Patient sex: M
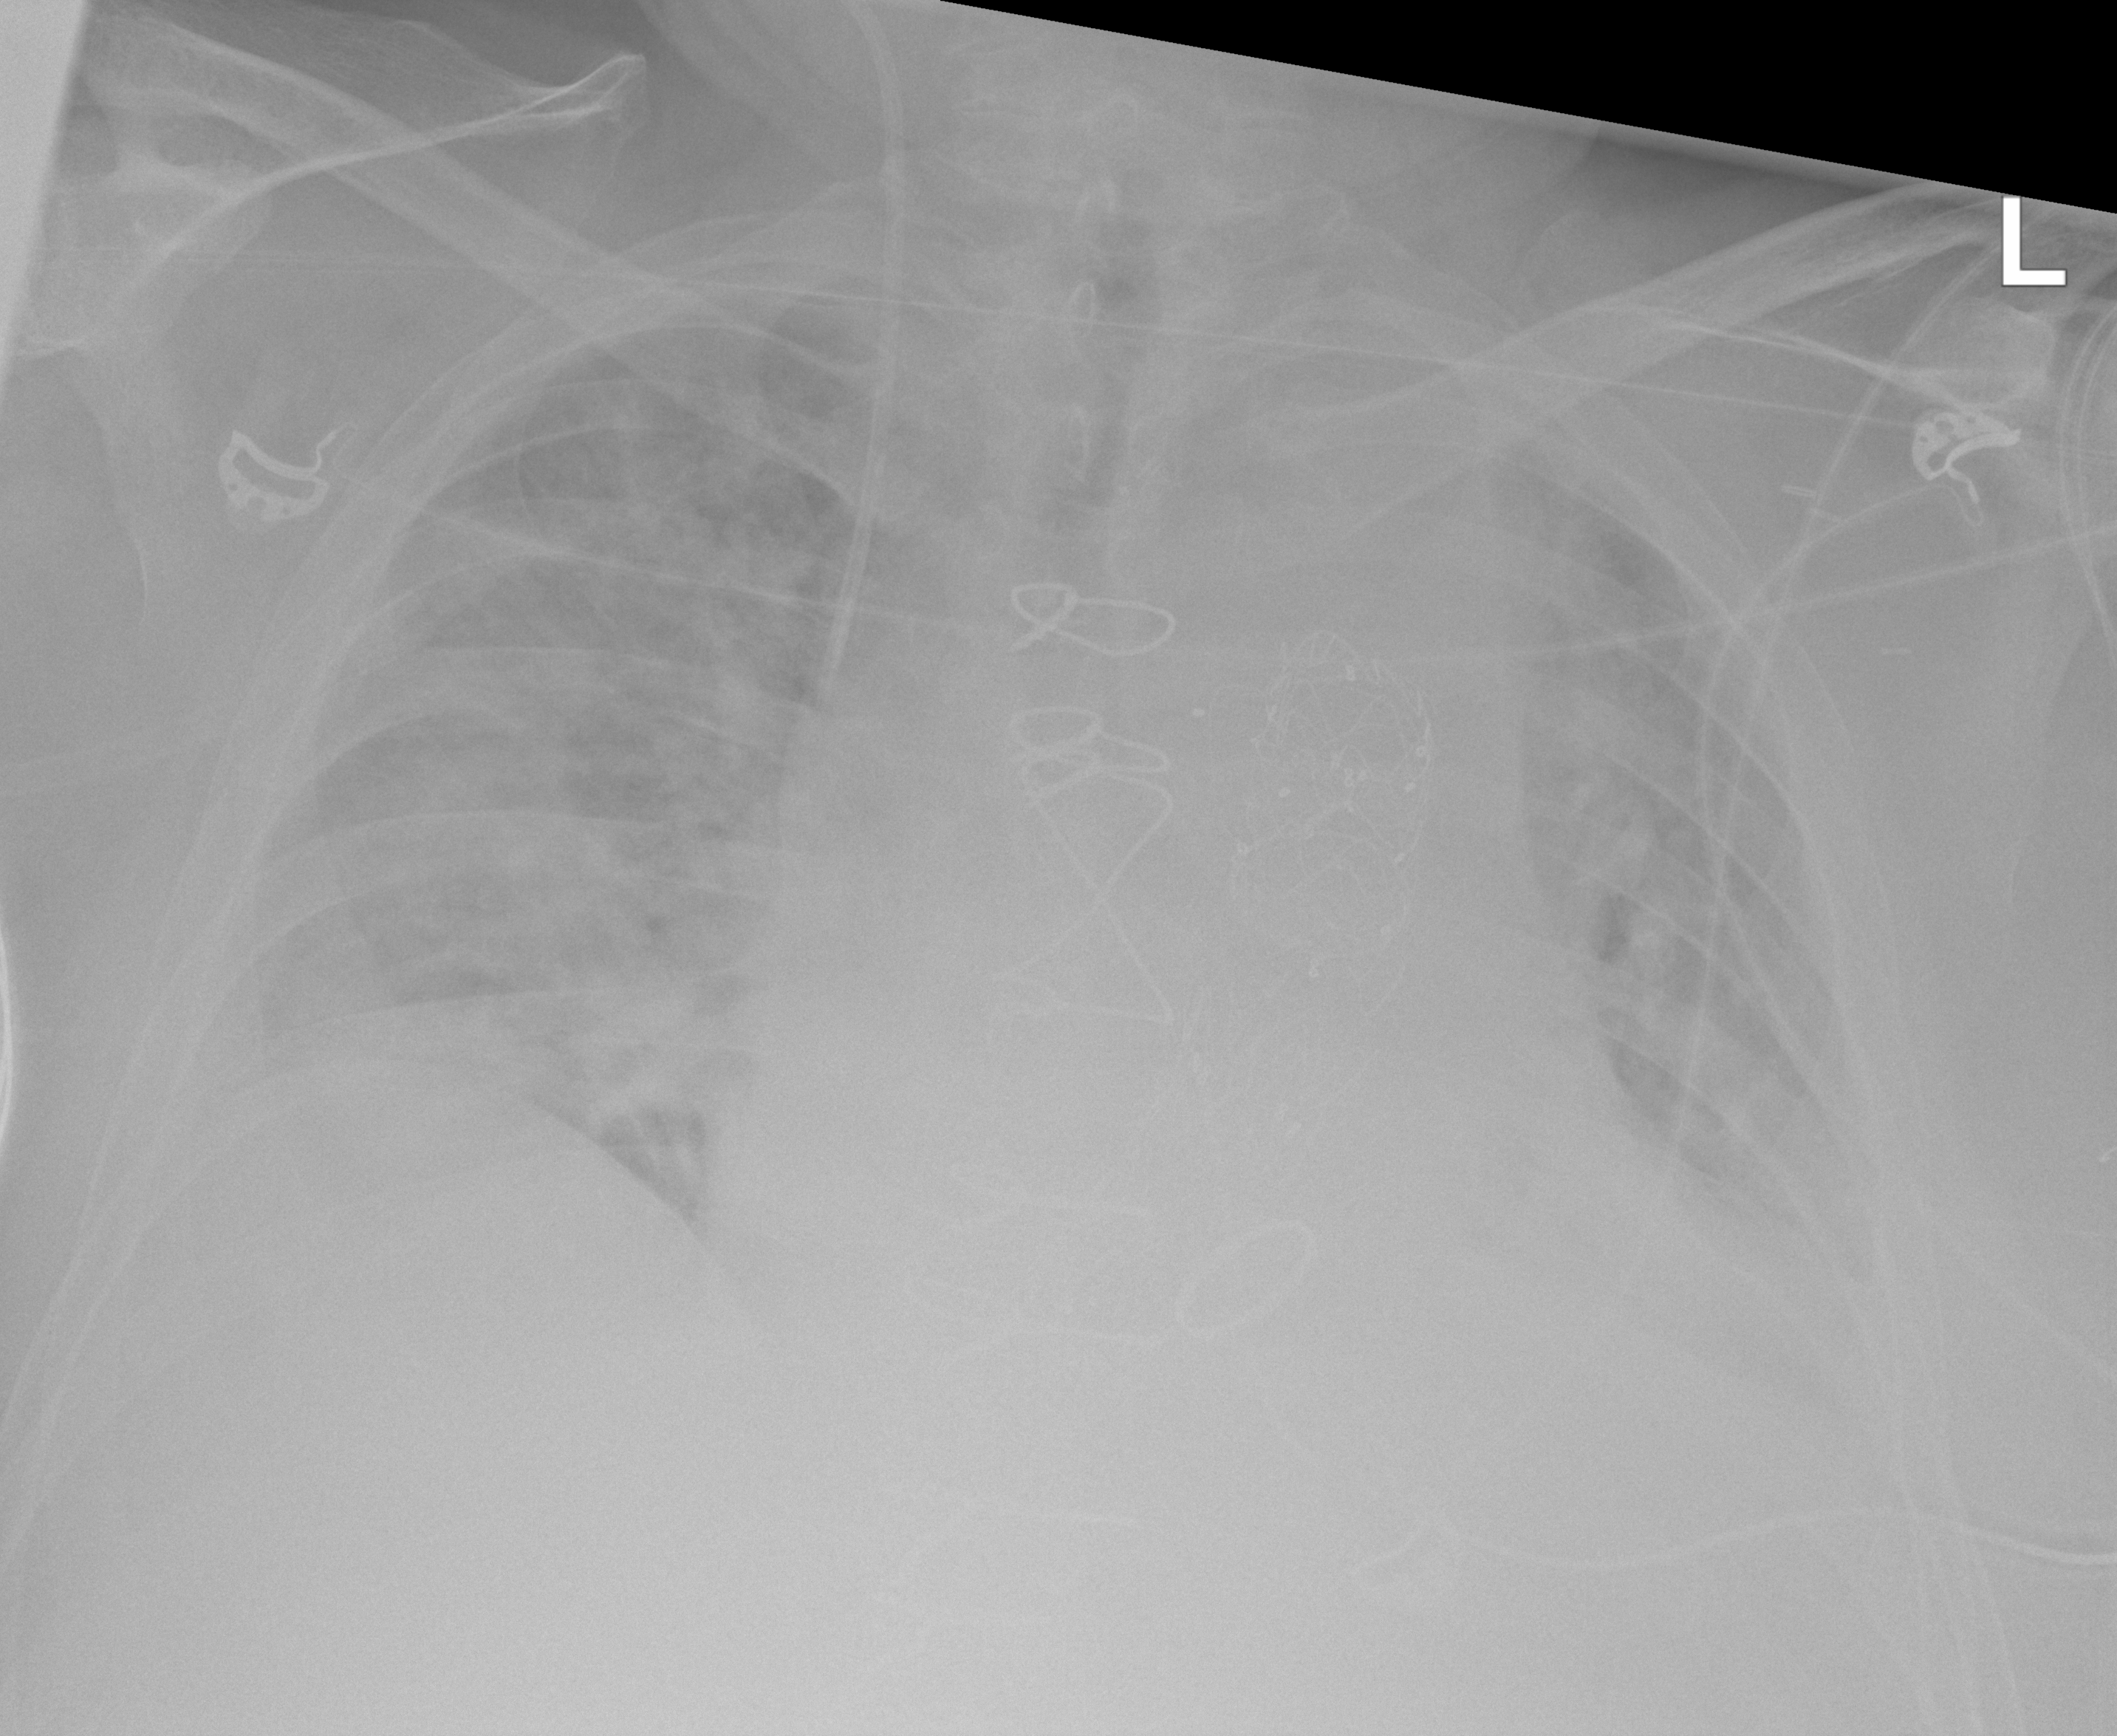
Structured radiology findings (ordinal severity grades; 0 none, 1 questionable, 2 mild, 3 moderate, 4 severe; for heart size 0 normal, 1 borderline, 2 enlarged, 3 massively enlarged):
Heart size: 3
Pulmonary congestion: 3
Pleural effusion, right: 0
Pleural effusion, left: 0
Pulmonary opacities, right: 3
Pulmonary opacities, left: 3
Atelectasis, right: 3
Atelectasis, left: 2